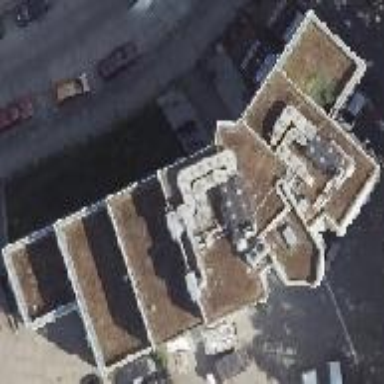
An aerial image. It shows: Dormitory building.